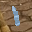
Label: 1